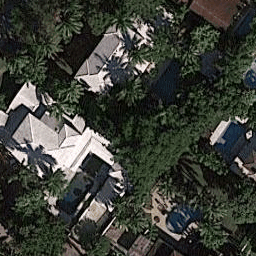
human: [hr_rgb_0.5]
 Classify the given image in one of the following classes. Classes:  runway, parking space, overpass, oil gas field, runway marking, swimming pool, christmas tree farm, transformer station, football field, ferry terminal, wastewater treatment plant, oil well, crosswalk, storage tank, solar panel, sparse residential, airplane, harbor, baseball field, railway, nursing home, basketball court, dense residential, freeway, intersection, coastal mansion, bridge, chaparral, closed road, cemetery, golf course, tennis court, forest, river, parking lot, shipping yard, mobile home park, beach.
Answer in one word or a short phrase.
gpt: coastal mansion